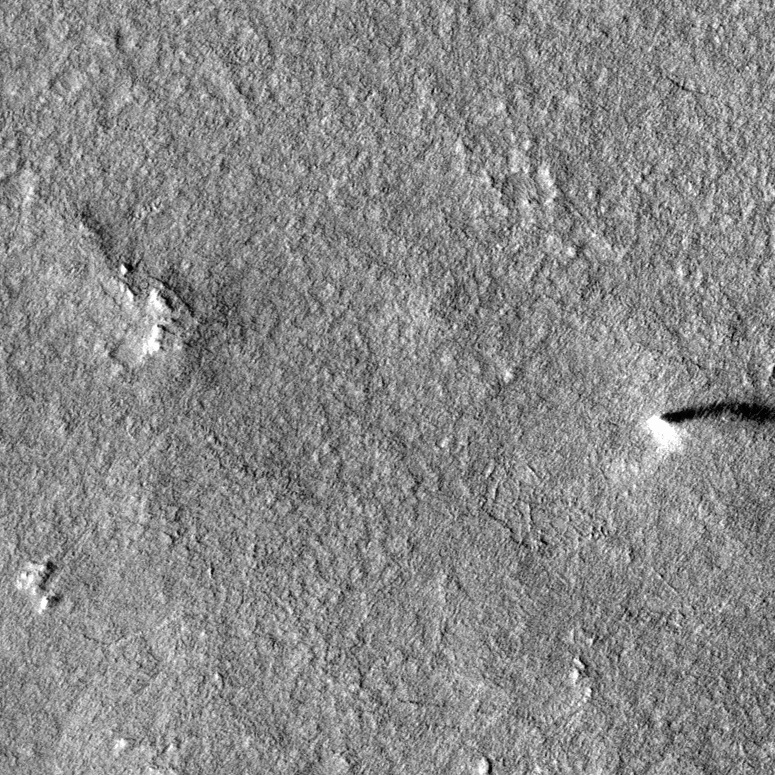
Label: dustdevil